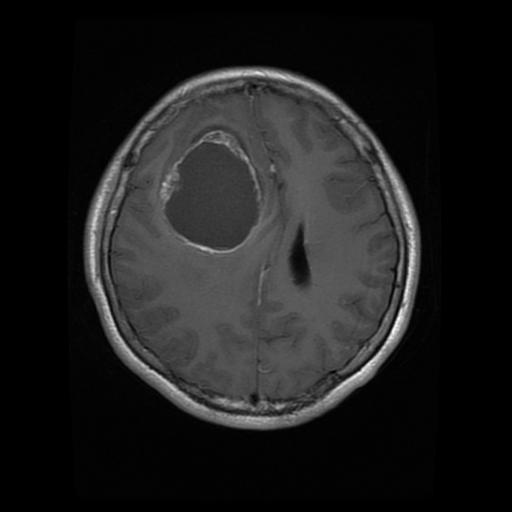
Label: glioma